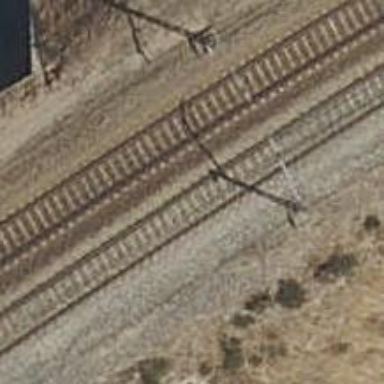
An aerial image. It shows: Railway track with contact line for electrification.